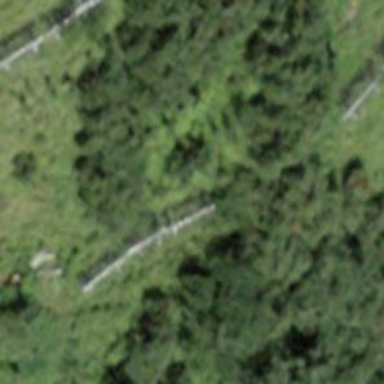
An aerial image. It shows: Structure designed for avalanche protection.